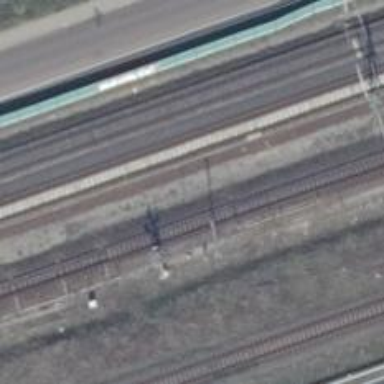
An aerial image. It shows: Railway signal.